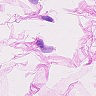
Metastatic tissue present: no